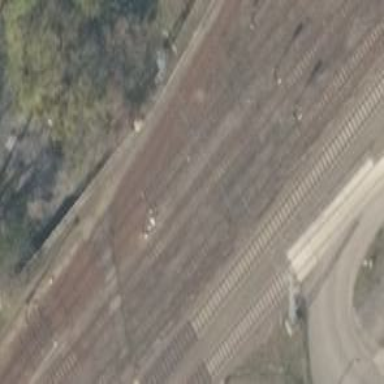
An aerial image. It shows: Railway switch.